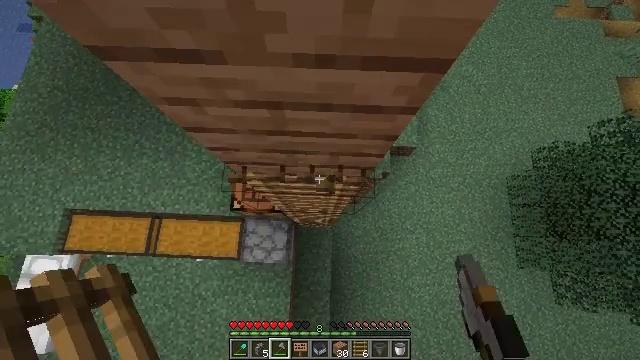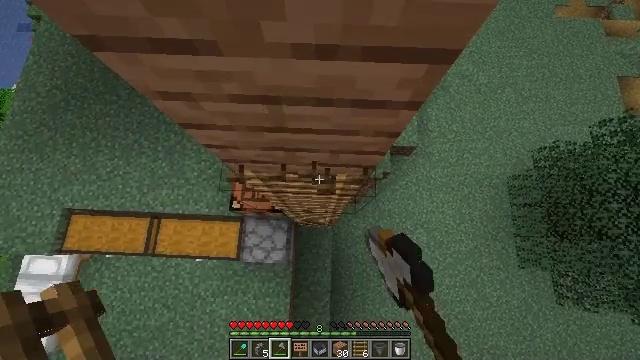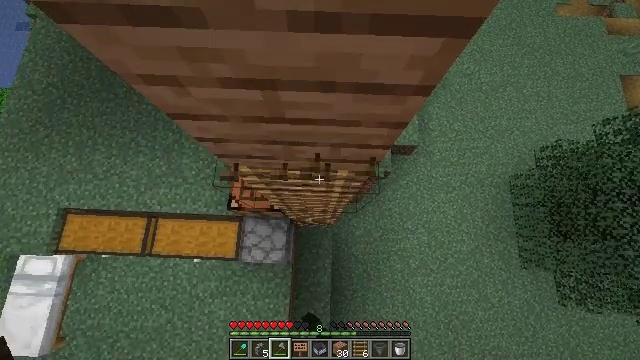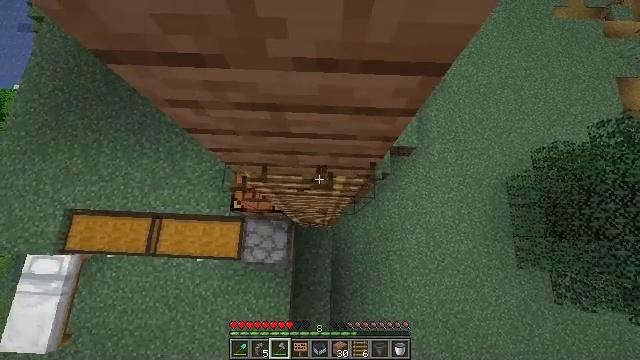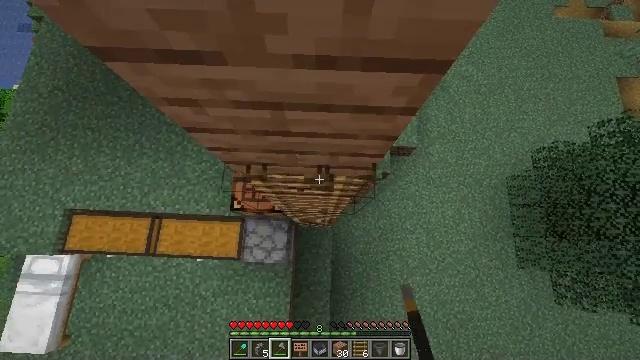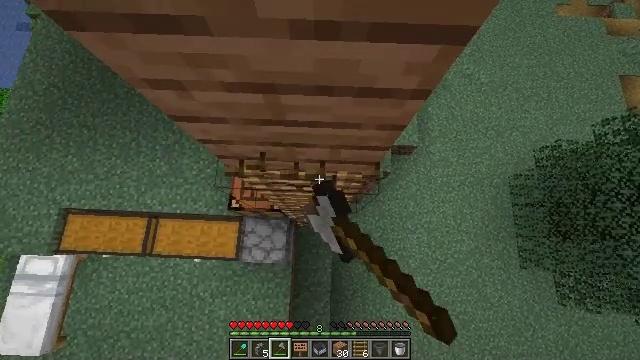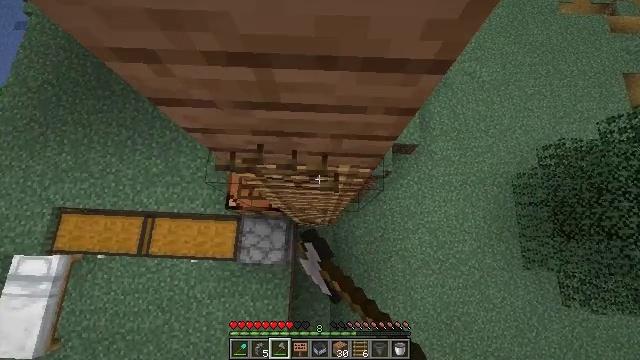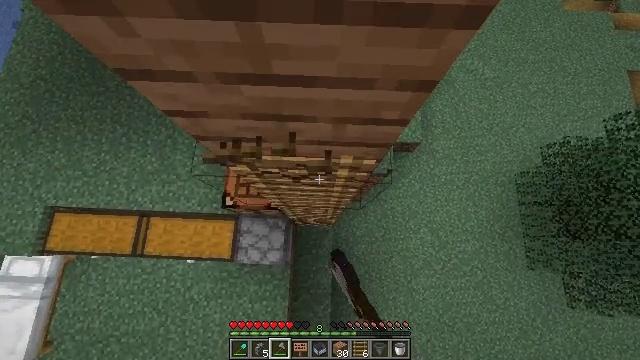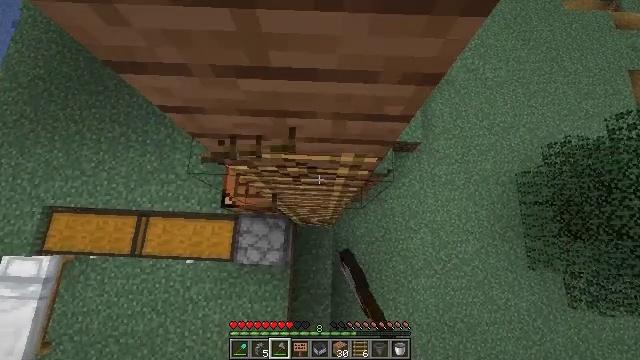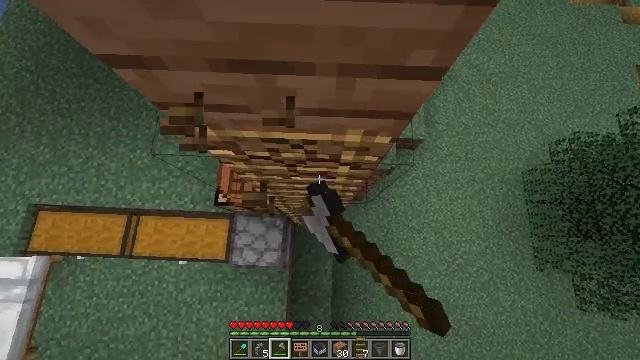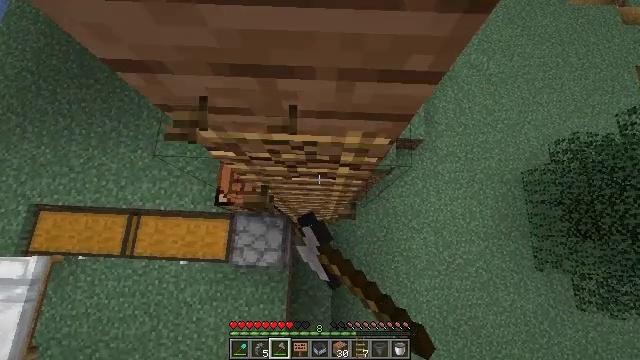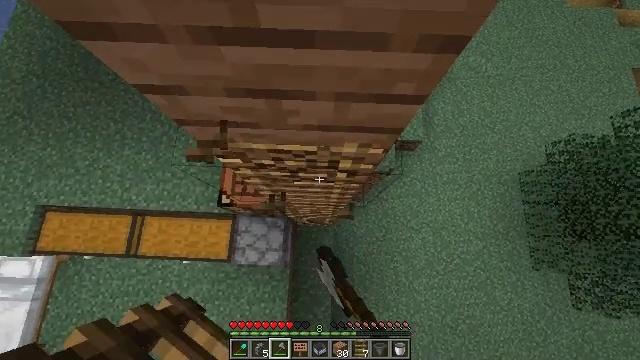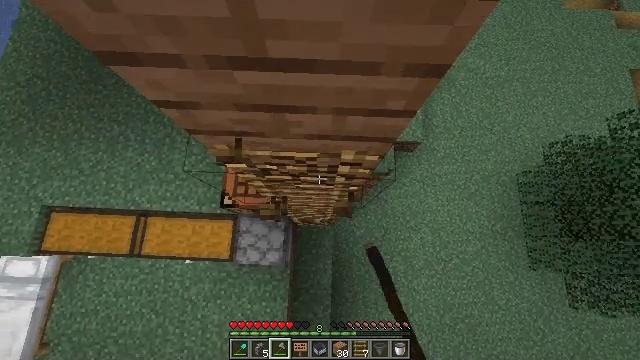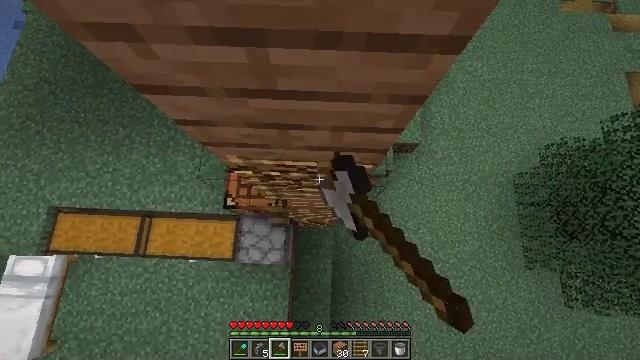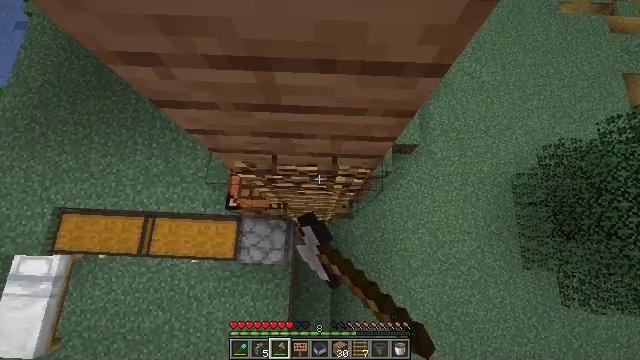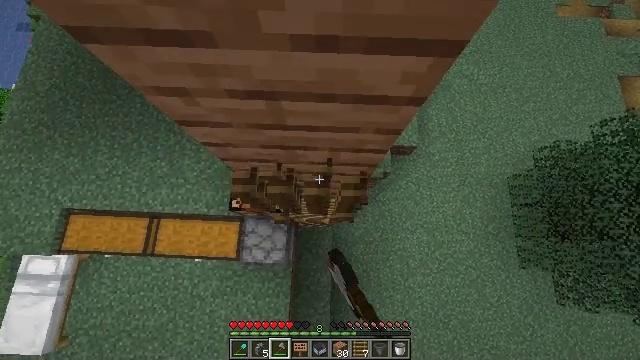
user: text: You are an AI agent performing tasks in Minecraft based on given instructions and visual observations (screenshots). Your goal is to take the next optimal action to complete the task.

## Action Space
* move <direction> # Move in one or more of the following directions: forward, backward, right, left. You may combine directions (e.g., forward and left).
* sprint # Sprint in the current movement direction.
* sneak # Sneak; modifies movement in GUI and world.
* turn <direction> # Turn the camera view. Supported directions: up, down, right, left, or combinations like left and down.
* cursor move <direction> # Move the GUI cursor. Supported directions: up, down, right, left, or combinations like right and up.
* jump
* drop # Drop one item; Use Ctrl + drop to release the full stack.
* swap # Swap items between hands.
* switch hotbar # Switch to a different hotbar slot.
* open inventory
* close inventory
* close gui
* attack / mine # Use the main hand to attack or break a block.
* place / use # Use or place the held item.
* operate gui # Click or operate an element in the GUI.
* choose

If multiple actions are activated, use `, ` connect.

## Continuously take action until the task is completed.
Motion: motion action
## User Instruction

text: Disassemble the ladder.
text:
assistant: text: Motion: attack / mine, jump
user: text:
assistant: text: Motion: attack / mine, jump
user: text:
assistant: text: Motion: attack / mine
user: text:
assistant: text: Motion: attack / mine
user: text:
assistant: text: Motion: attack / mine
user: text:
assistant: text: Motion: attack / mine
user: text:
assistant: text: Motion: attack / mine
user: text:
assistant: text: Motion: attack / mine
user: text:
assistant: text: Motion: attack / mine, jump
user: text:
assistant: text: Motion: attack / mine, jump
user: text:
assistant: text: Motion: attack / mine, jump
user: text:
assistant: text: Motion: attack / mine, jump
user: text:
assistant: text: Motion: attack / mine, jump
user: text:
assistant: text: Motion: attack / mine, jump
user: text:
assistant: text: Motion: attack / mine, jump
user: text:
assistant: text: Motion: attack / mine
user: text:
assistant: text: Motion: attack / mine
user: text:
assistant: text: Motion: attack / mine
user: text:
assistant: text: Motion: attack / mine
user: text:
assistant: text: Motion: attack / mine
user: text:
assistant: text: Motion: attack / mine
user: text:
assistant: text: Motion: attack / mine
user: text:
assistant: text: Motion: attack / mine
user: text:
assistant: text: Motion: attack / mine, jump
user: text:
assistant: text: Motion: attack / mine, jump
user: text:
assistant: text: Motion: attack / mine, jump
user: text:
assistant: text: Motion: attack / mine, jump
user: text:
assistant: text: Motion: attack / mine, jump
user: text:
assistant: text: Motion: attack / mine
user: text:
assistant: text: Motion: attack / mine